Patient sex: M
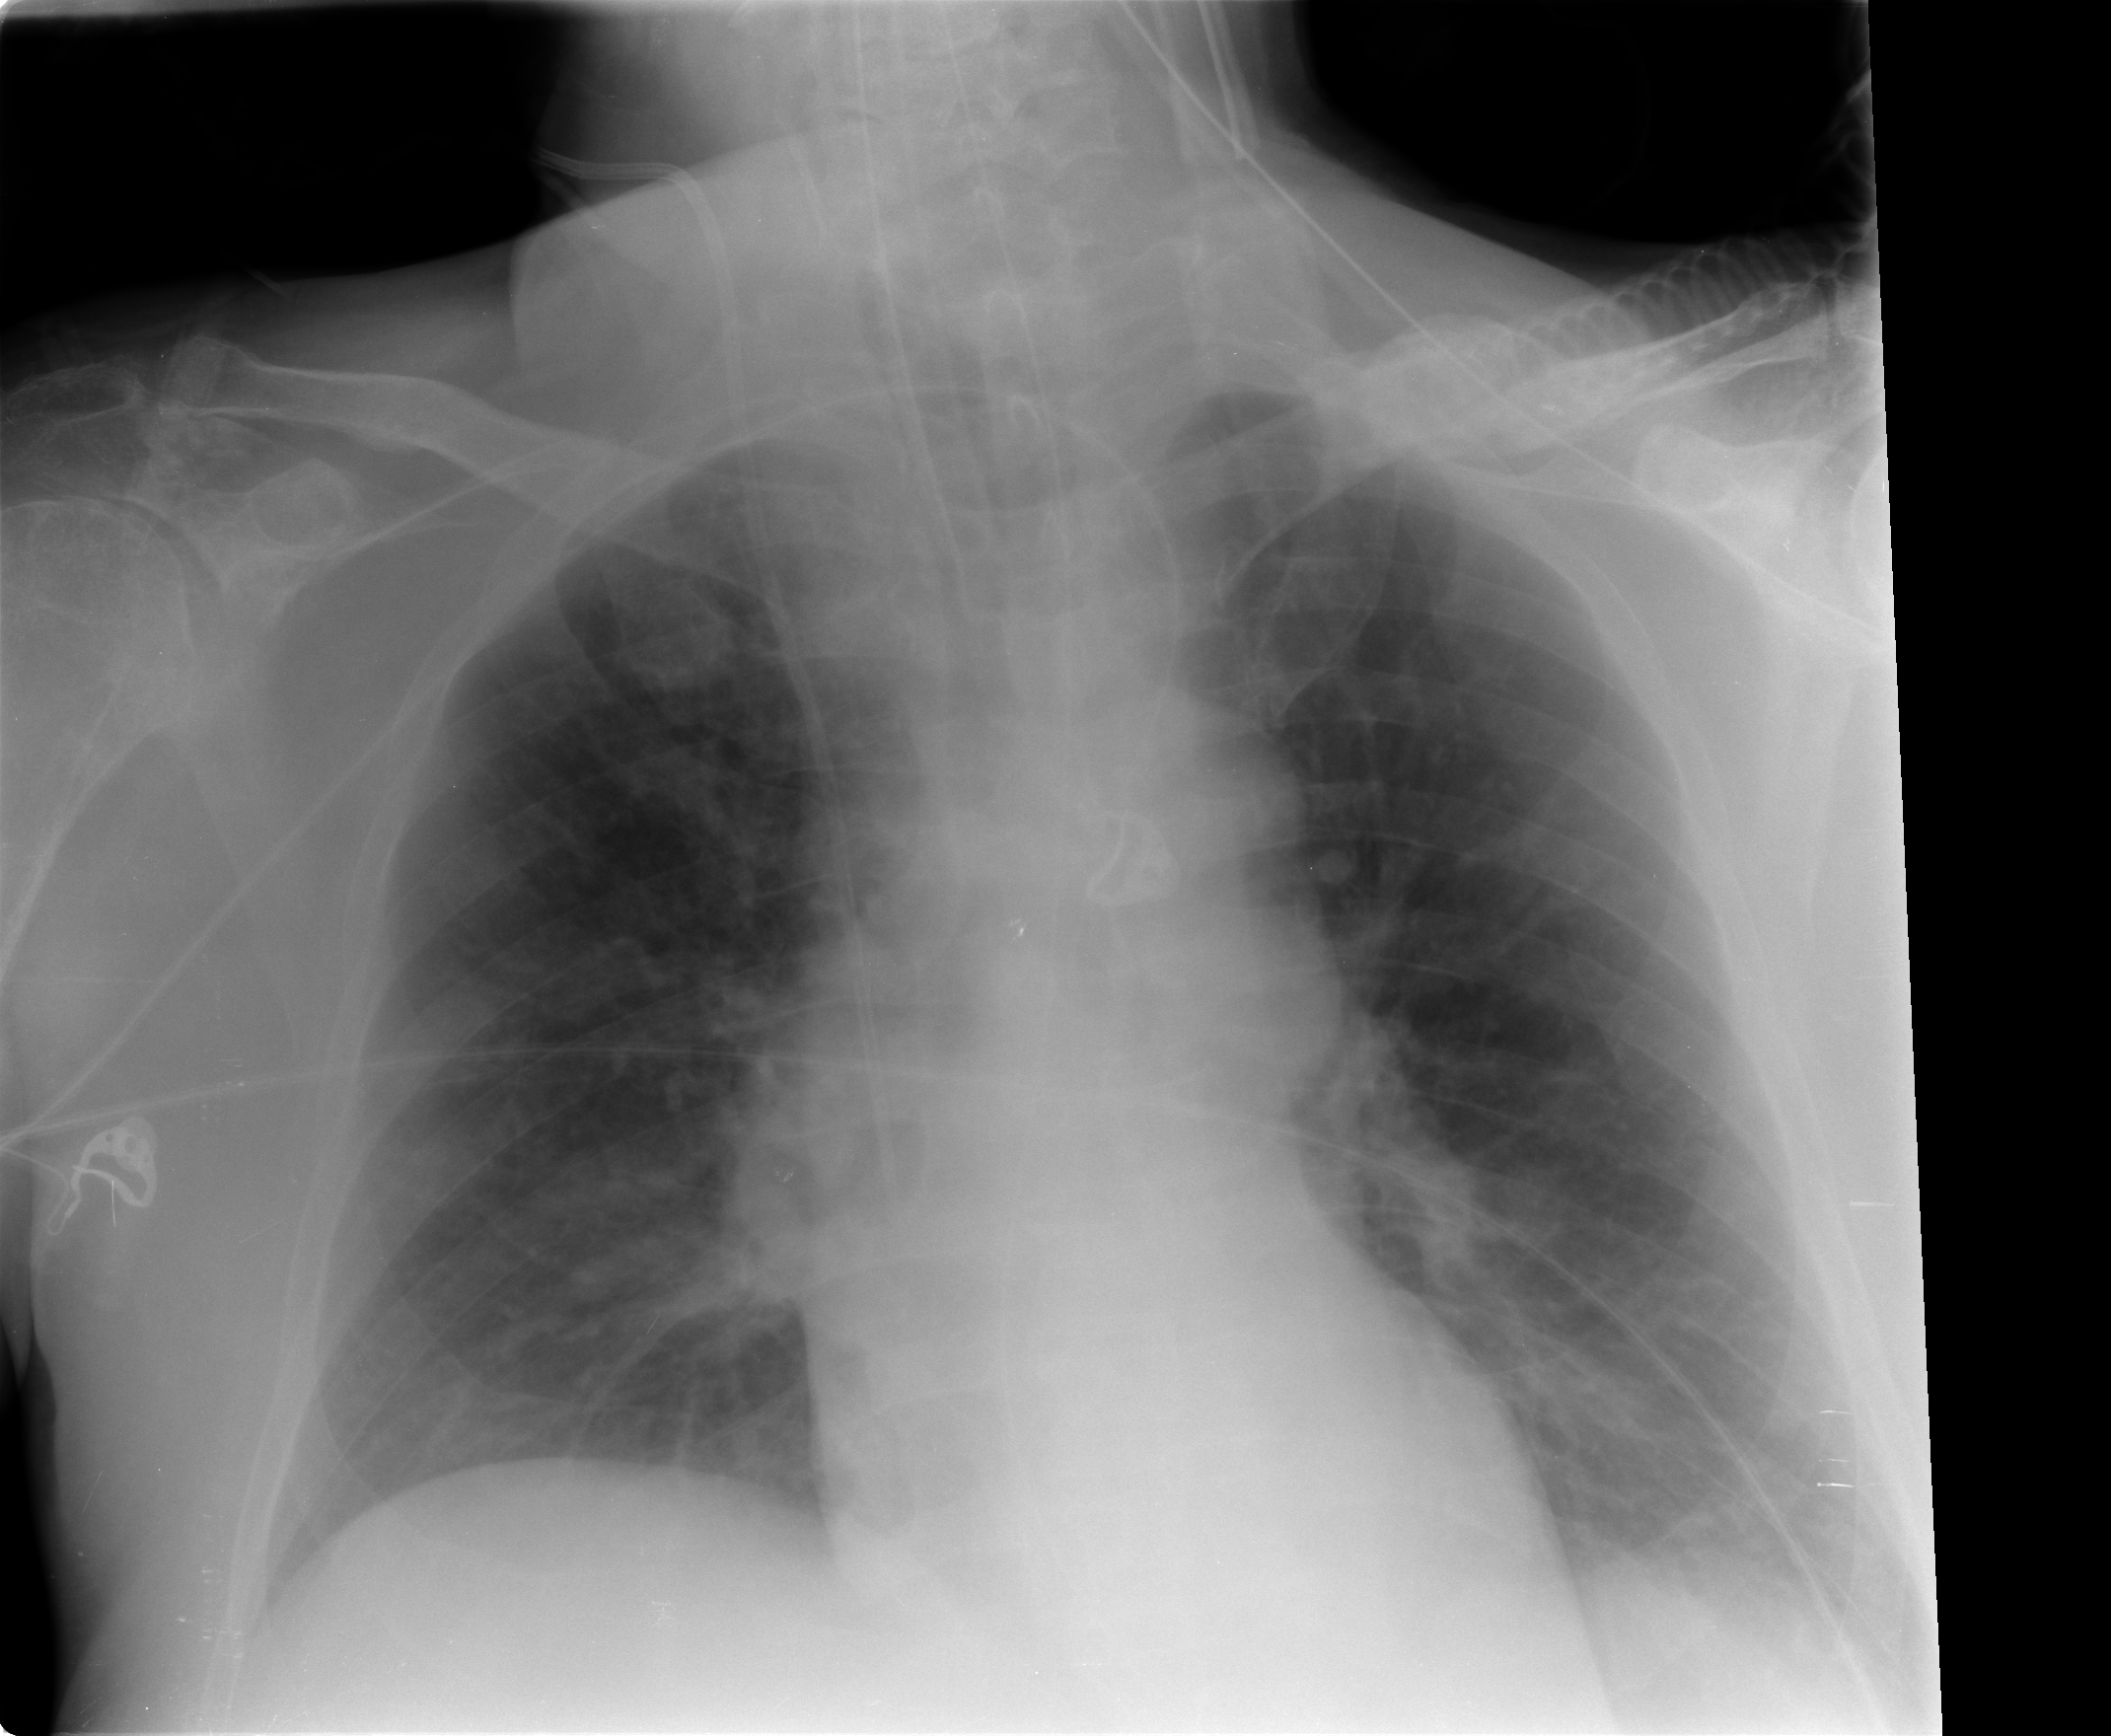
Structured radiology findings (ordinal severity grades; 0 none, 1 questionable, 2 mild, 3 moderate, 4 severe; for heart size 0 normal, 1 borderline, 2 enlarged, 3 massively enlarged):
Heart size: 0
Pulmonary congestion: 0
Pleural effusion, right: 0
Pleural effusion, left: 0
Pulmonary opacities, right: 0
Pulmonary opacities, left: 0
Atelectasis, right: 2
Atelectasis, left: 2